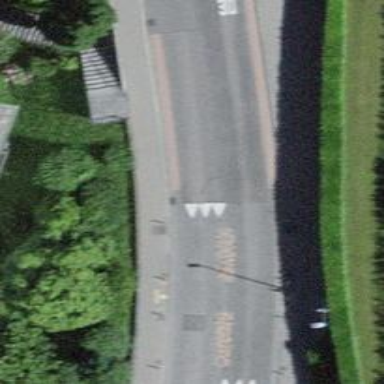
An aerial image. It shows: Bump for traffic calming.